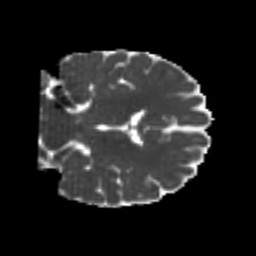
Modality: MD
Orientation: coronal
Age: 22
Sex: female
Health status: healthy
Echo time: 0.074 s